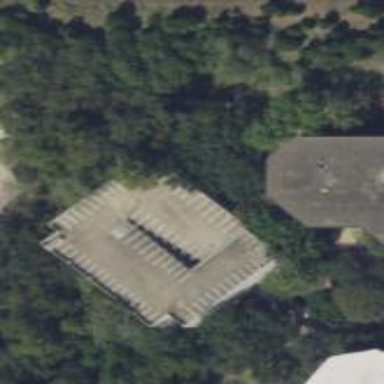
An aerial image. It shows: Building with parking garage.